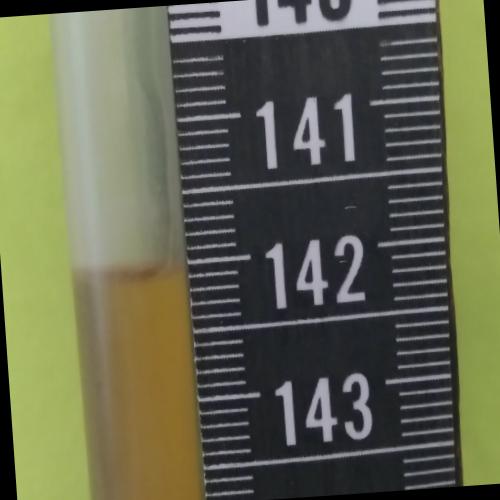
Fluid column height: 142.0 cm